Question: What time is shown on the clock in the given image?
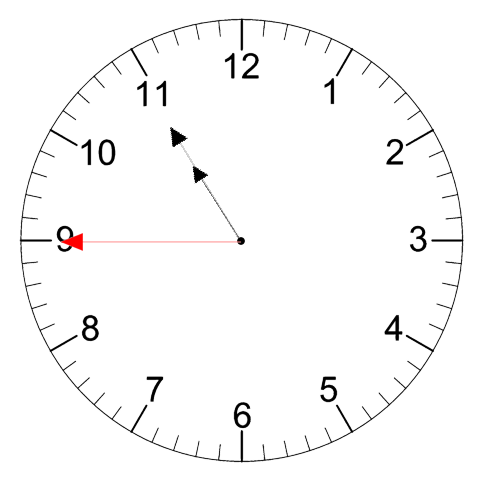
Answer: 10:54:45